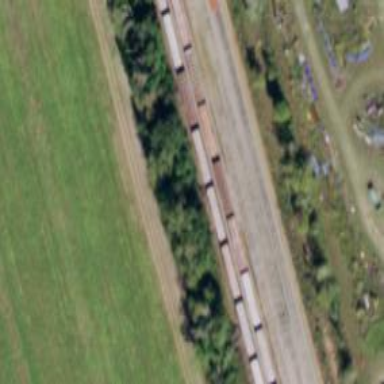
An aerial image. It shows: Railway yard.